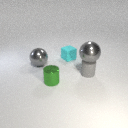
large gray metal sphere behind small gray rubber cylinder